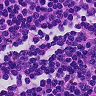
Metastatic tissue present: no